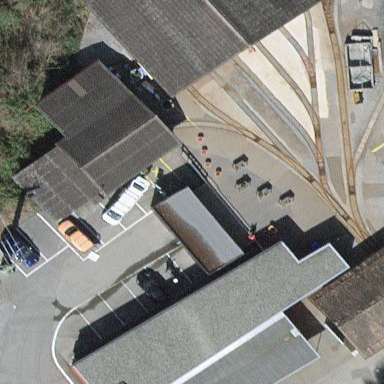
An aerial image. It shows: View of roof of building.